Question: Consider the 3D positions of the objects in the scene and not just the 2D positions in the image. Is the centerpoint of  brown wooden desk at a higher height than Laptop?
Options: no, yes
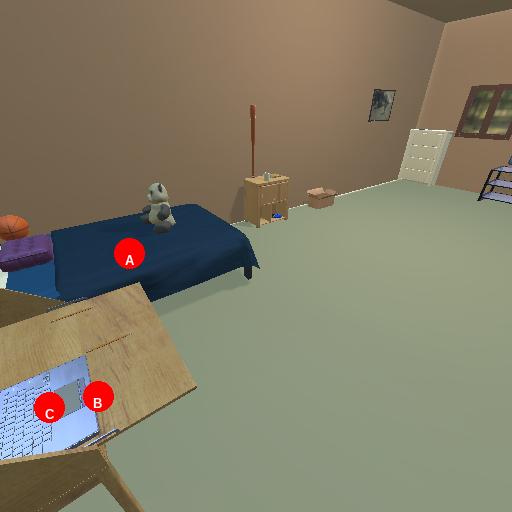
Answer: no